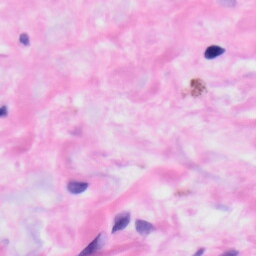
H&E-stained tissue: Skin